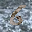
Label: 6